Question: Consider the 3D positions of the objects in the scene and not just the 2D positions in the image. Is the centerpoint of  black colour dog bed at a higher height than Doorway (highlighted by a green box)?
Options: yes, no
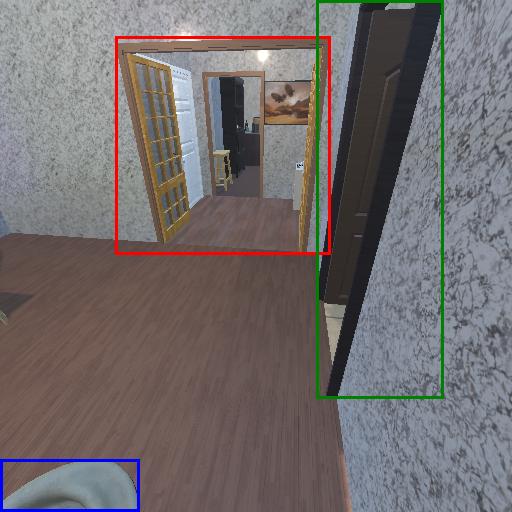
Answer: yes